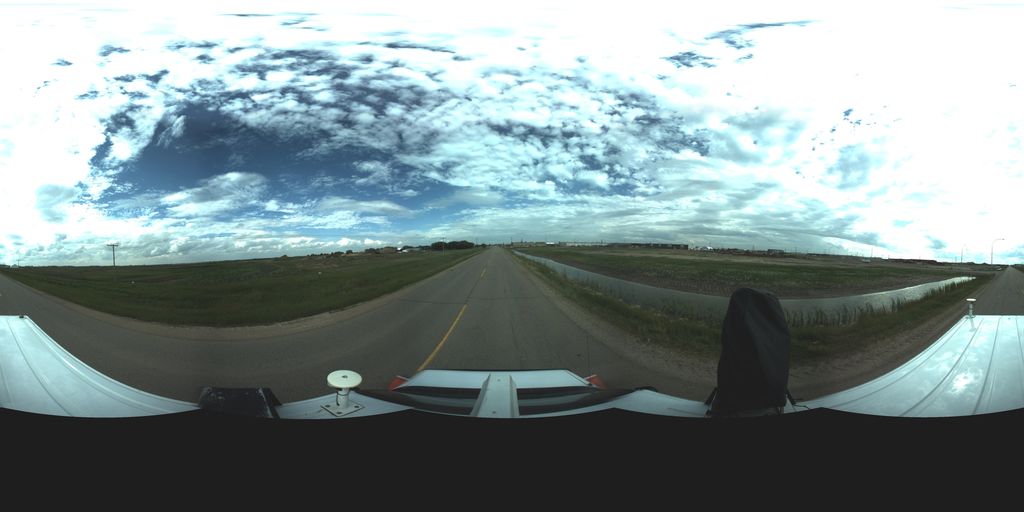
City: saskatoon